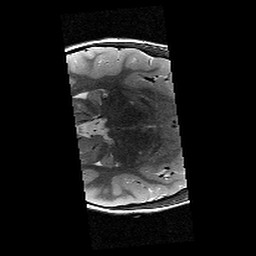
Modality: T2w
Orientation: axial
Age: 11
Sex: female
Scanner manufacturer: siemens
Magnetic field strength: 3 T
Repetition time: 9.23 s
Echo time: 0.067 s